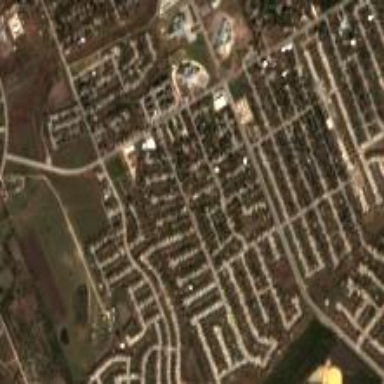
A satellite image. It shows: Residential area in subdivision.